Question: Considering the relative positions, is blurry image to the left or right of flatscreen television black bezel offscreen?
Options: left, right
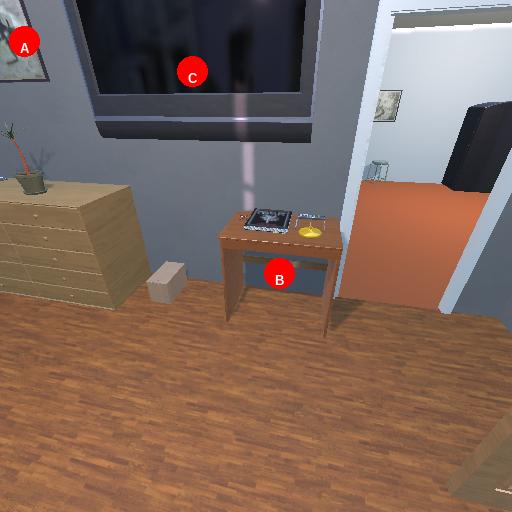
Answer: left